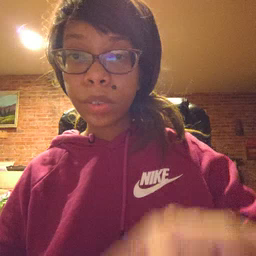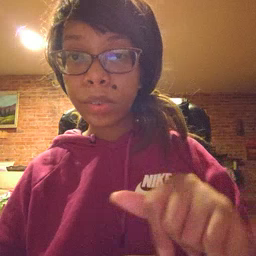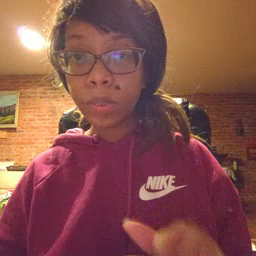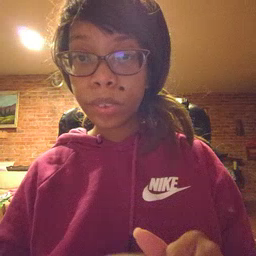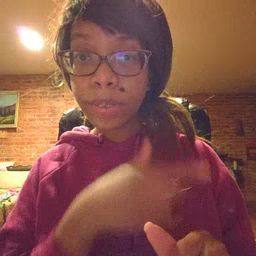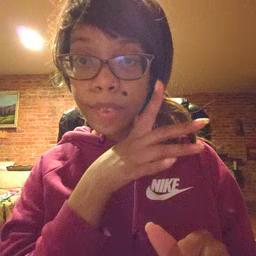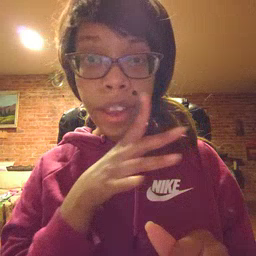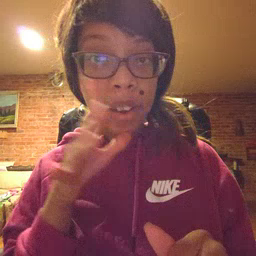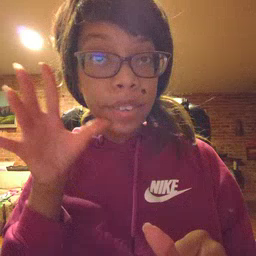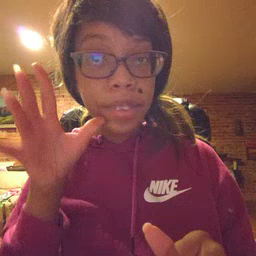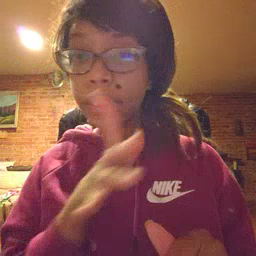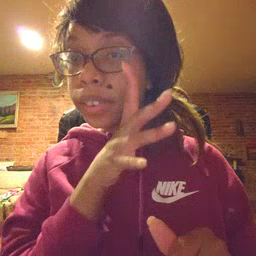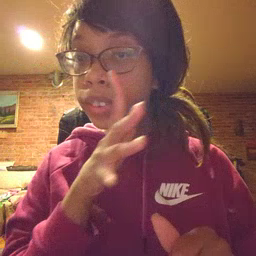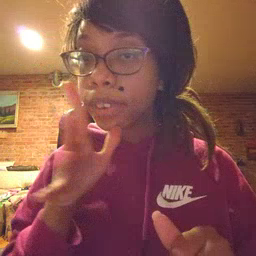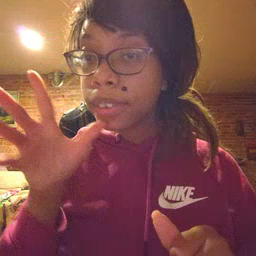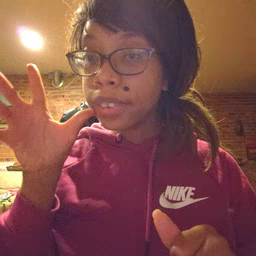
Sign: farm